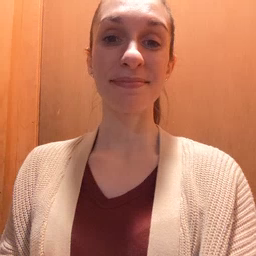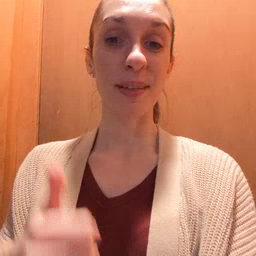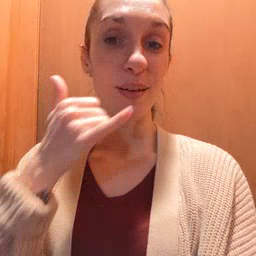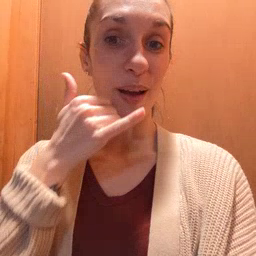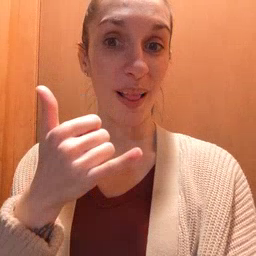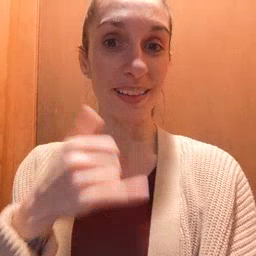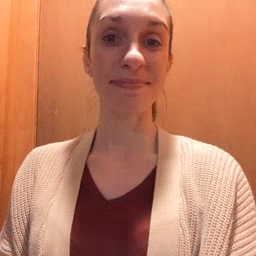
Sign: callonphone